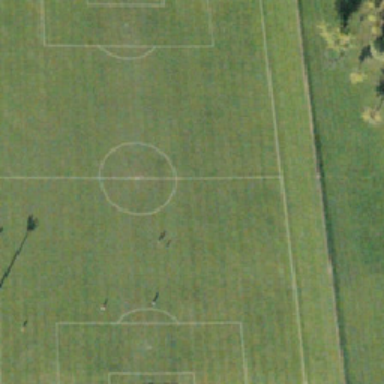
There is a big soccer field .